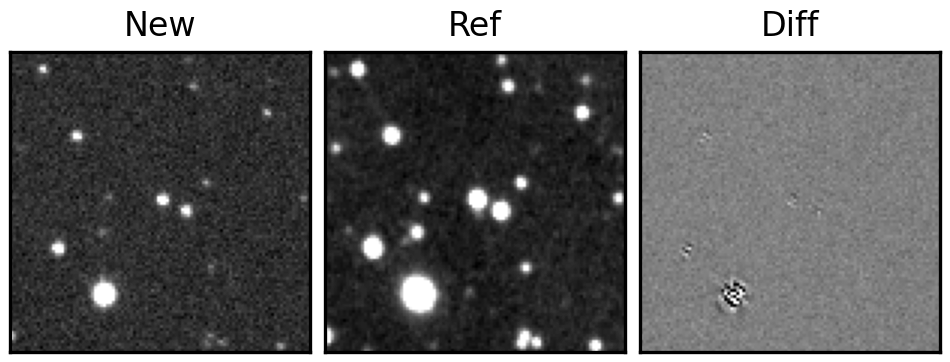
Label: bogus